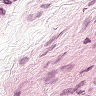
Metastatic tissue present: no